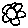
Label: flower